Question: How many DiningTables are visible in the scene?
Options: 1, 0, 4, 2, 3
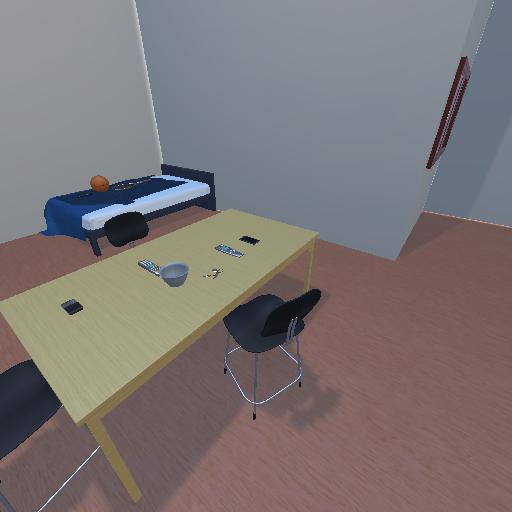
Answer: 1